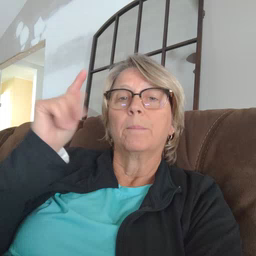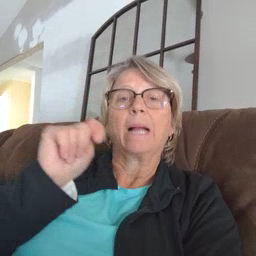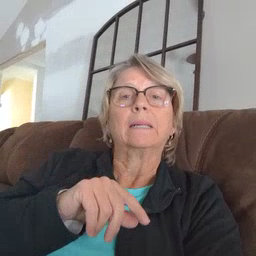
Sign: potty